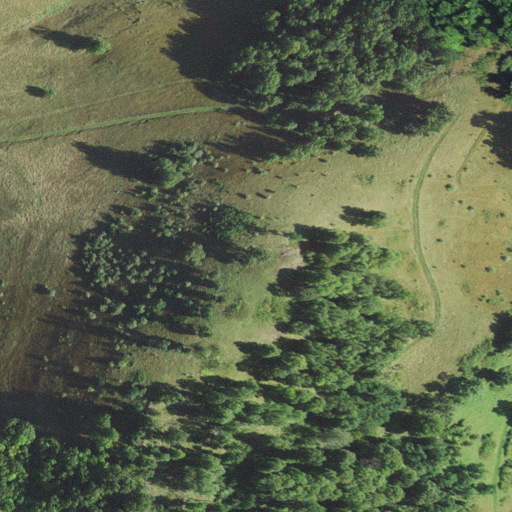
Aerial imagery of ridge(s) in Virginia named Miracle Ridge containing deciduous forest and pasture